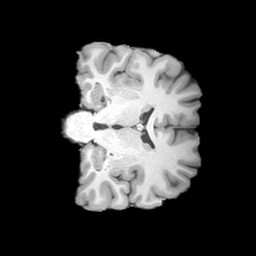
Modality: T1w
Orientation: coronal
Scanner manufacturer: siemens
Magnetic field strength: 3 T
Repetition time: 2 s
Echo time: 0.0024 s